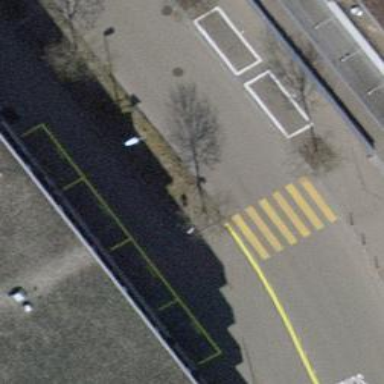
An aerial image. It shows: Kerb barrier.